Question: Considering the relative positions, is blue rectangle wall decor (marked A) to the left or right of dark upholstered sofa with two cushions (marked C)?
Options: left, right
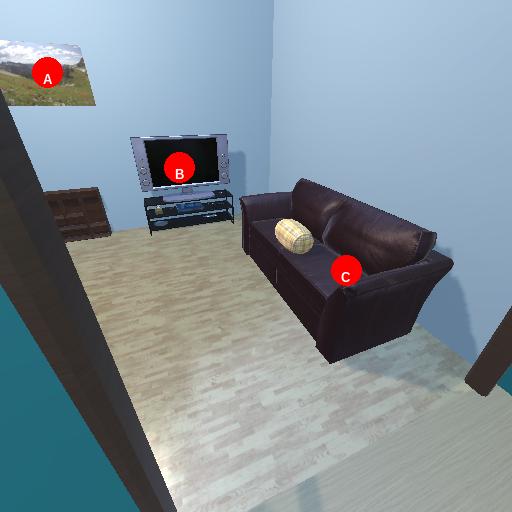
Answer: left